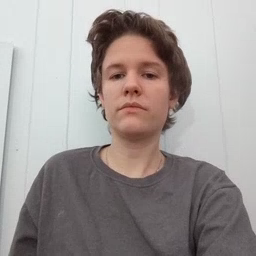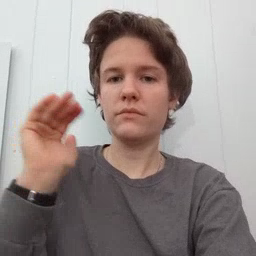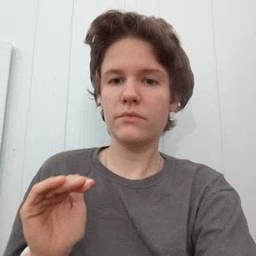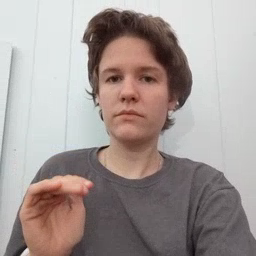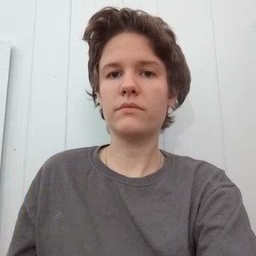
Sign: child